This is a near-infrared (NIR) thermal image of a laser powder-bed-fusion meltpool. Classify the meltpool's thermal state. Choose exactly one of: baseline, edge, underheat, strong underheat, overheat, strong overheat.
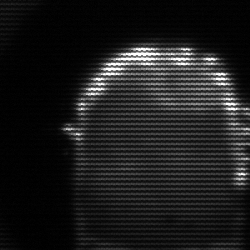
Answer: baseline